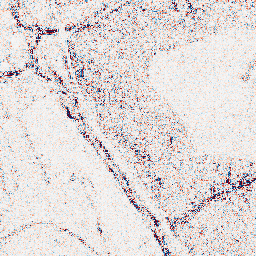
Category: wavelet
Decomposition family: wavelet_biorthogonal
Decomposition parameters: wavelet: bior3.5
level: 1
Upsampling method: area
Upsampling parameters: scale: 8
Upsampling scale: 8